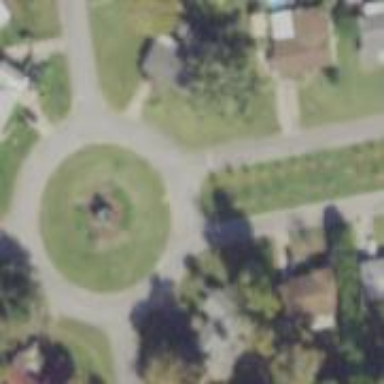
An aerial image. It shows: Roundabout on residential road.